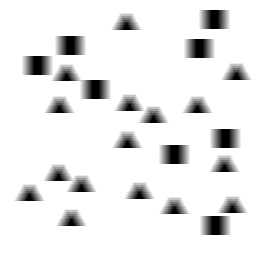
Squares: 8
Triangles: 16
Stars: 0
Total shapes: 24